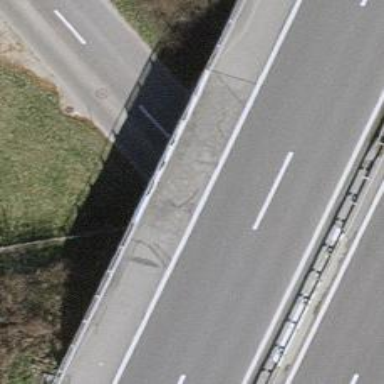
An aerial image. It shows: Tertiary road passing through tunnel with asphalt surface.